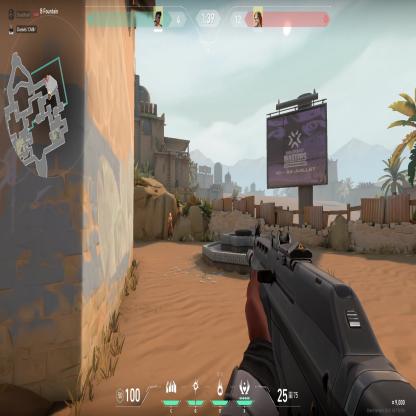
Label: enemy